Interaction volume radius: 10 \u00c5
Interaction volume height: 10 \u00c5
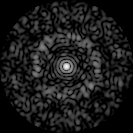
Disorder parameter: 0.8226